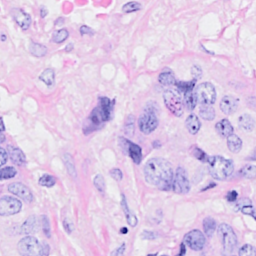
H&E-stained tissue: Breast